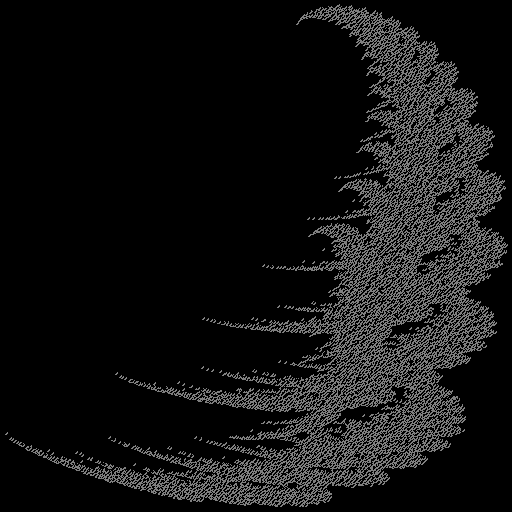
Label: snowdrift